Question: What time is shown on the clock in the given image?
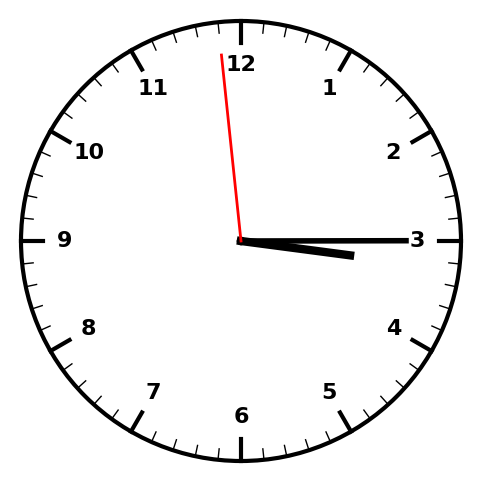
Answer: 03:14:59